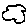
Label: cloud